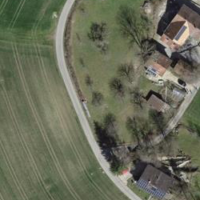
EUNIS habitat code: 52
Species observed at this site:
Geranium pyrenaicum
Centaurea scabiosa
Iberis umbellata